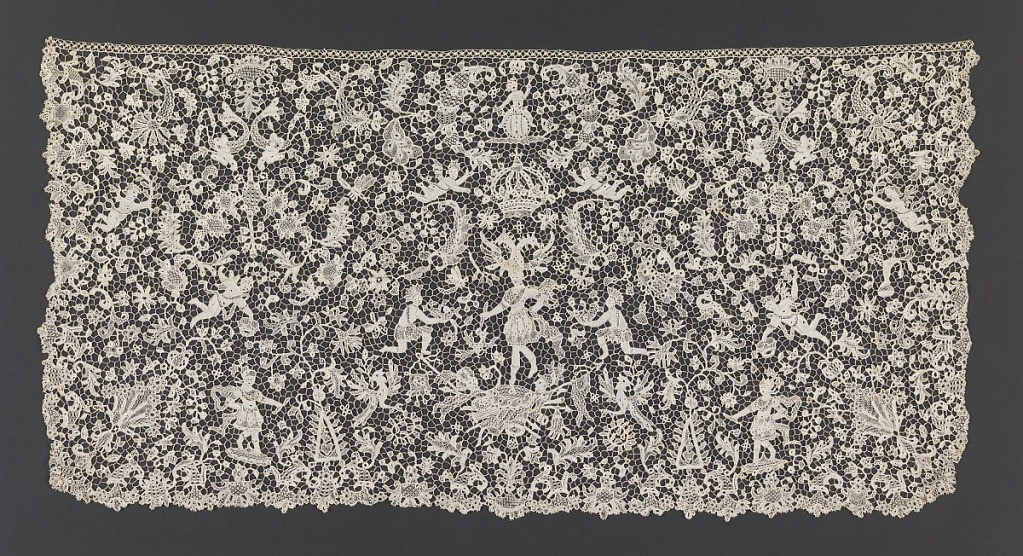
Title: Cravat end
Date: ca. 1695
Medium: linen Technique: needle lace, 6-sided reworked grounds Label: linen needle lace
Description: Needle lace cravat end with a delicate all-over floral design and figures, including a figure dressed as a warrior, wearing a helmet in form of a double-headed eagle, standing on a trophée flanked by kneeling warriors; the scene surmounted by a royal crown and surrounded by dolphins, winged putti, warrior figures and foliated sprays.